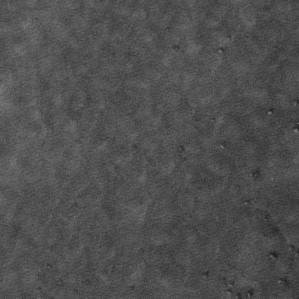
Label: frost